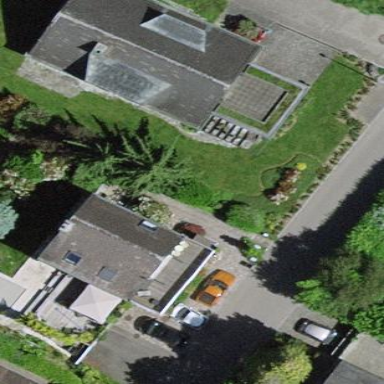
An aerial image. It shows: Simple house.